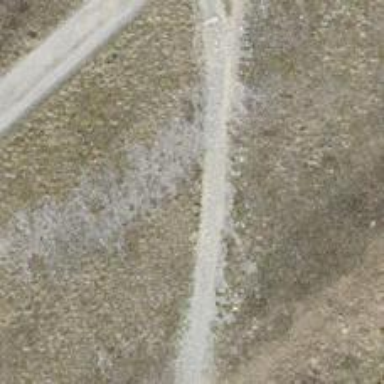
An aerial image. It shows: Path surfaced with fine gravel.